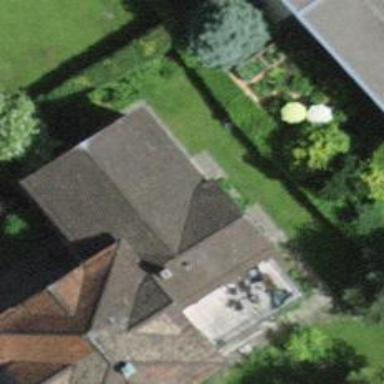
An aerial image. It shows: Detached building with hipped roof shape.